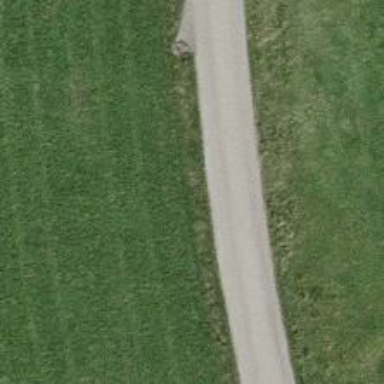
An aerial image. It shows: Unclassified road running through agricultural land.